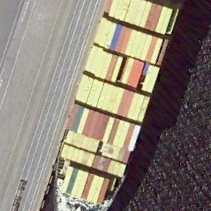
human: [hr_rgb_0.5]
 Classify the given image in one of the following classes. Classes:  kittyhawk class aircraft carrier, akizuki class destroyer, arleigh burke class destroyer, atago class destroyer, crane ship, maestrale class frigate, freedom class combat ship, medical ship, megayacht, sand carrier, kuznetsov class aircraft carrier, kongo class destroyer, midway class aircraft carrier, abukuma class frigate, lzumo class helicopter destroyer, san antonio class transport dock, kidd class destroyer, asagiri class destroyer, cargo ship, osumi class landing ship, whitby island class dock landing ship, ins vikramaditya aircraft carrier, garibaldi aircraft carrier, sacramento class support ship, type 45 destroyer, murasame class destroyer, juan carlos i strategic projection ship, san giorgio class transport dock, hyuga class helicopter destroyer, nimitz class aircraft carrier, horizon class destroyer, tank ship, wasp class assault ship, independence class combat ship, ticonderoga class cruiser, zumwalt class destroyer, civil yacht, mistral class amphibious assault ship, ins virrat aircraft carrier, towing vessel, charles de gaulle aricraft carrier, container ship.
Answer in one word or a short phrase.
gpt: Container ship